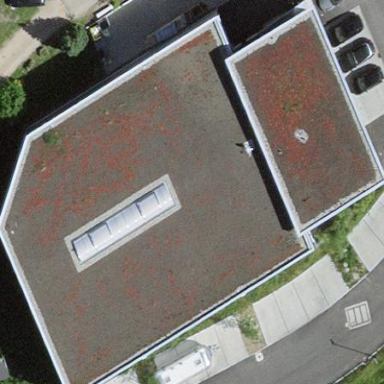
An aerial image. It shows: Commercial building.